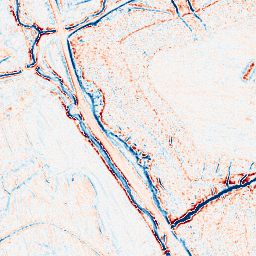
Category: edge_preserving
Decomposition family: anisotropic_diffusion
Decomposition parameters: iterations: 5
kappa: 100
gamma: 0.2
Upsampling method: linear_exact
Upsampling parameters: scale: 4
Upsampling scale: 4